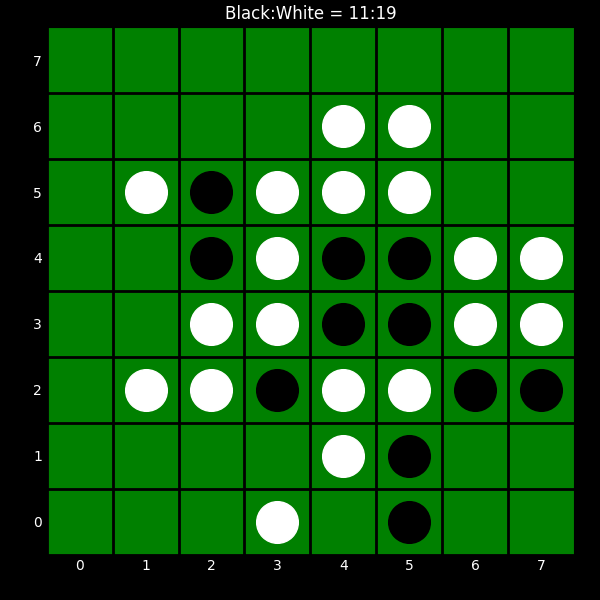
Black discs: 11
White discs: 19